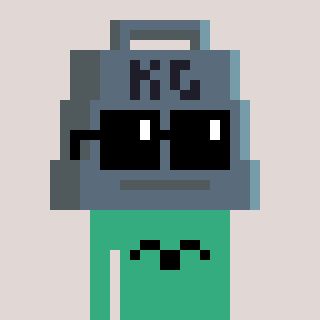
a pixel art character with square black sunglasses, a weight-shaped head and a teal-colored body on a warm background